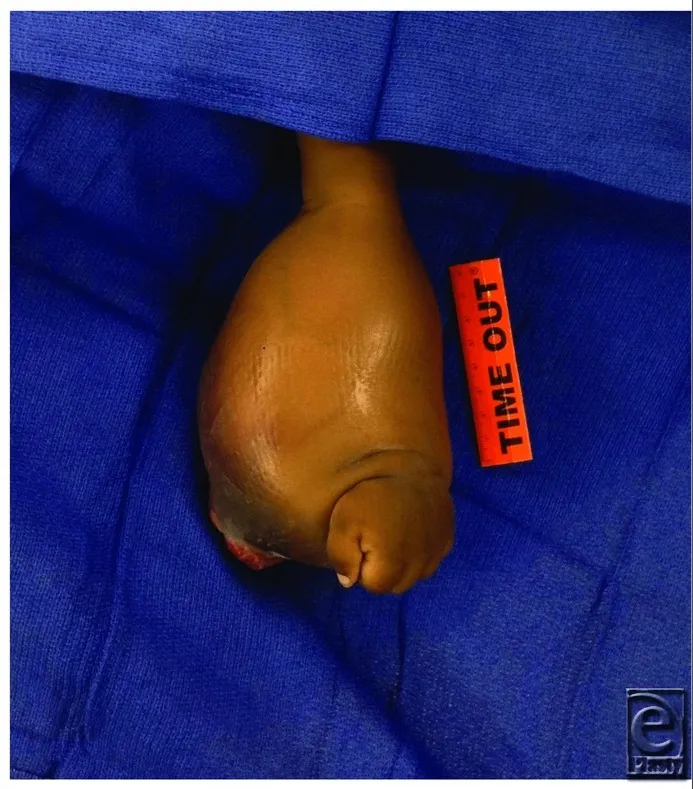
Dorsal view of left forearm infantile fibrosarcoma.
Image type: medical_photograph (other_medical_photograph)